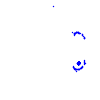
Particle: proton